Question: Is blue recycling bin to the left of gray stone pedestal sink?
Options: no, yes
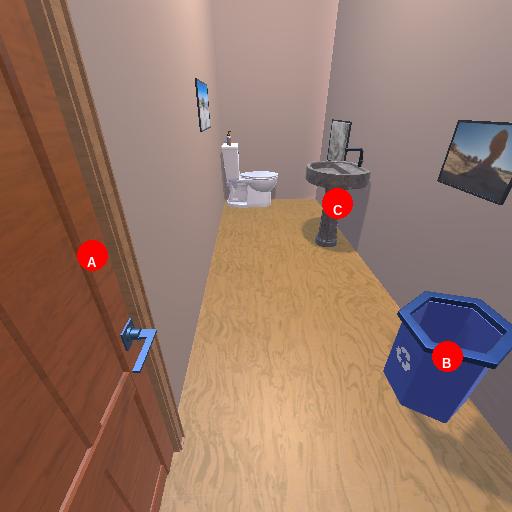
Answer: no